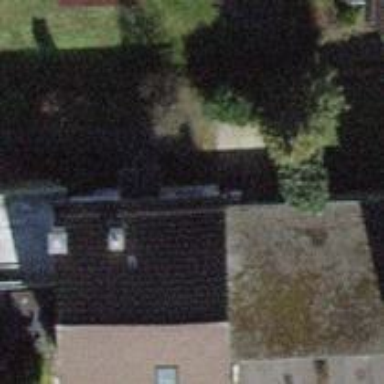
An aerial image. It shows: Building with tile roof.